Question: I am trying to simply get the effect shown in the image below using CSS - note I am using the 'Skeleton CSS' framework, I need to alter the inner-row class but when I mess with the opacity the text - I am just trying to get the curved inner box with the 'You have 0...' to appear in the same manner as it does on the image.

'''
// style in external css file
.inner-row {
border-radius: 3px;
background-color: grey;
}
<div class="panel stats orange sidebar row">
<div class="content">
<div>
<h3>Prize Draw</h3>
<hr />
<div class="content">
<div class="row inner-row">
<div class="label">
You have
</div>
<p class="remove-bottom large">2</p>
<div class="label">
prize draw entries
</div>
<div class="label">
Redeem codes for more entries
</div>
</div>
<a href="/"><button class="see-prizes-btn">See Prizes</button></a>
</div>
</div>
</div>
'''
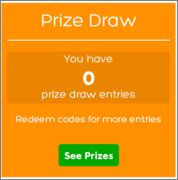
Answer: You want to try 'rgba'
'''
background: rgba(192,192,192,0.65);
'''
0.65 is your opacity so try messing with it to get a better transparency.